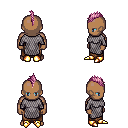
a pixel art fantasy rpg character, male body template, human, dark skin, chain mail, robe skirt, pink mohawk hairstyle, gold boots, four views (front, back, left, right), 2x2 character sprite sheet, small pixel art, hard edges, no anti-aliasing